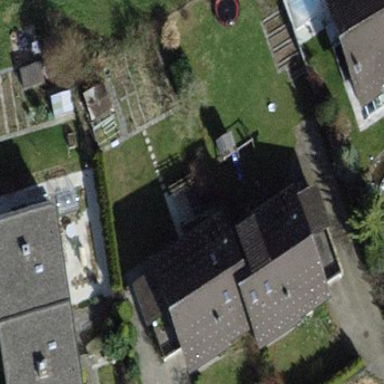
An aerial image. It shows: Semi-detached house.